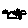
Label: cloud